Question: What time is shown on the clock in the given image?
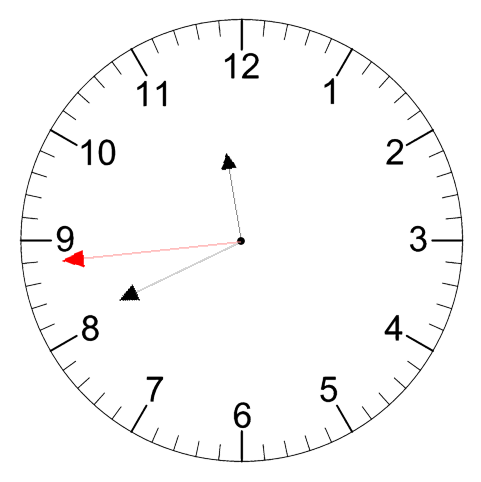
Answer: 11:40:44